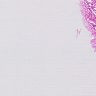
Metastatic tissue present: no